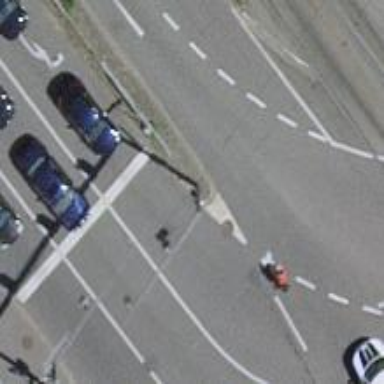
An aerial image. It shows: Road with traffic signals for signaling.